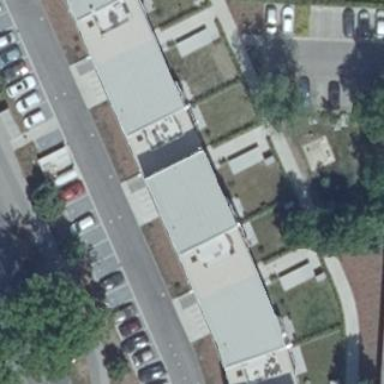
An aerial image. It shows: White building with flat roof made of tar paper in light gray color.